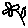
Label: flower